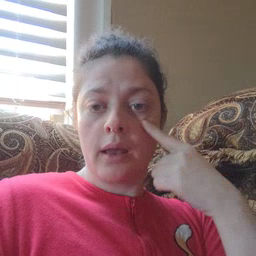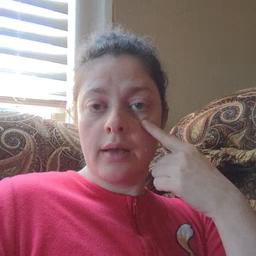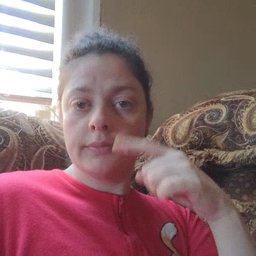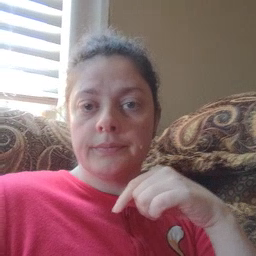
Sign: eye